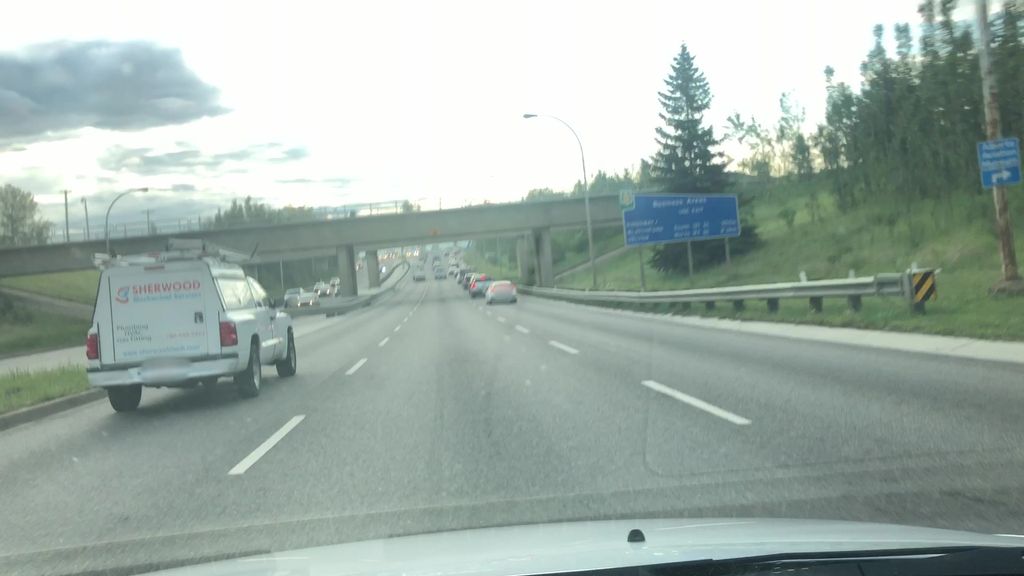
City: edmonton